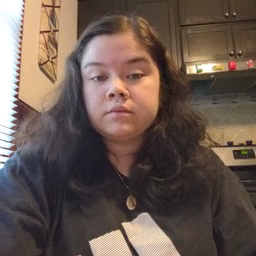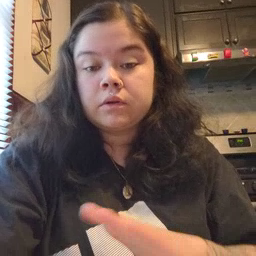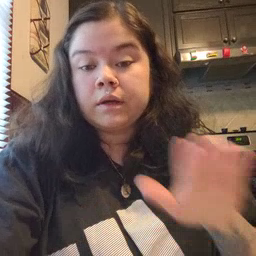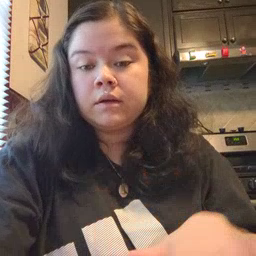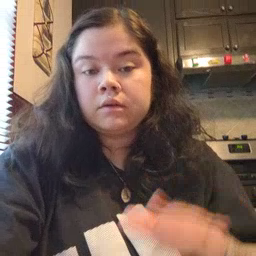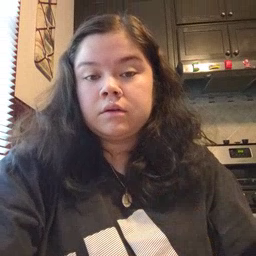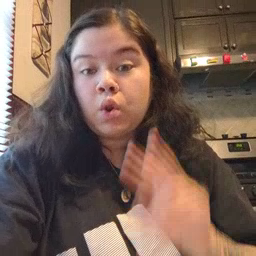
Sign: clean